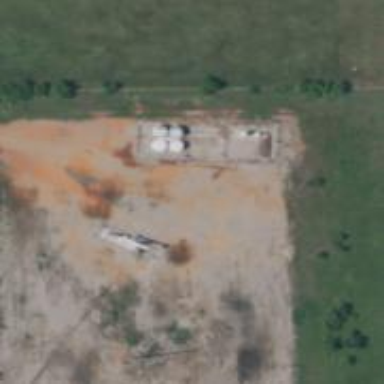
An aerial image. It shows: Storage tank with man-made structure.